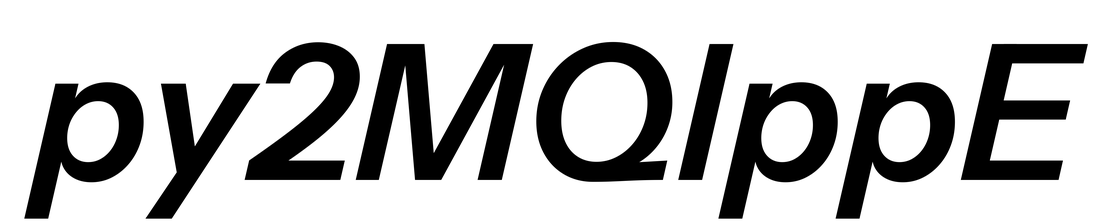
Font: InstrumentSans-Italic_SemiBold_Italic